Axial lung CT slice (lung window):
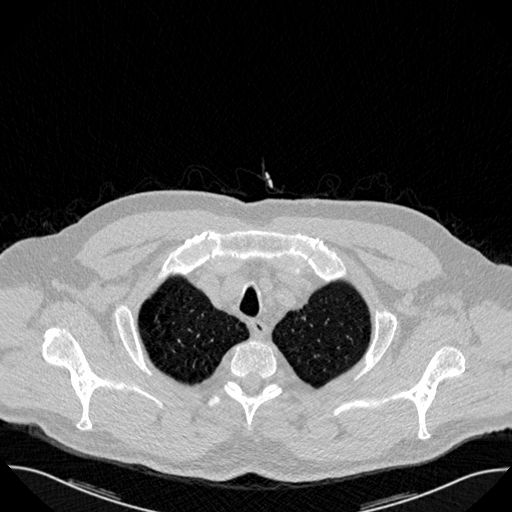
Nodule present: no